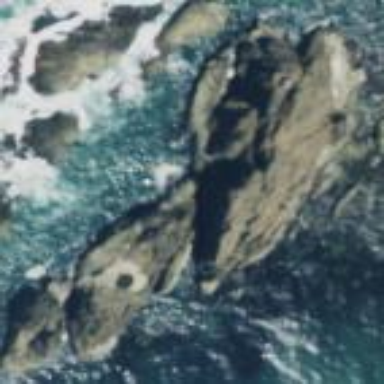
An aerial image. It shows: Islet with bare rock surface.